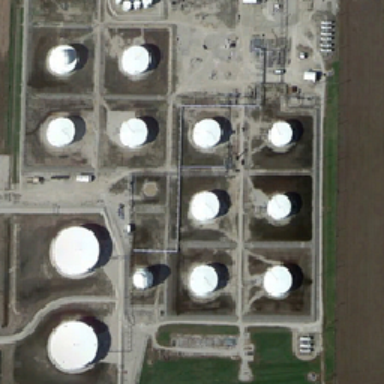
Twelve white reservoirs on brown soil .